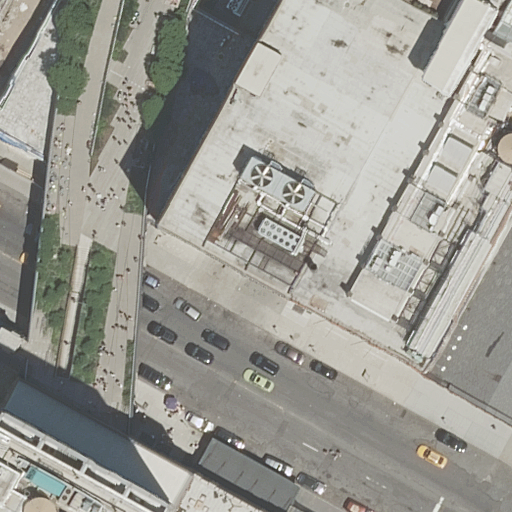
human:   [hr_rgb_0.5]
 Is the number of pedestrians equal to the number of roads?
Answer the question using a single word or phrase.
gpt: no

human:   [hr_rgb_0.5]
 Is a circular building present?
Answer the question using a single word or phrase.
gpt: no

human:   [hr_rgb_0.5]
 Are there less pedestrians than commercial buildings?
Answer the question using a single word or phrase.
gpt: no

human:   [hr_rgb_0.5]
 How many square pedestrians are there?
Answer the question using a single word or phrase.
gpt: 0

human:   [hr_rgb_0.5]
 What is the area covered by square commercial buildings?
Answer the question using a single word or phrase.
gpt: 0m2

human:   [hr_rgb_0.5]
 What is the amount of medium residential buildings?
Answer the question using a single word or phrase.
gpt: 2

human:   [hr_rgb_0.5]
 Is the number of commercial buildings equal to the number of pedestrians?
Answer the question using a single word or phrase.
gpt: no

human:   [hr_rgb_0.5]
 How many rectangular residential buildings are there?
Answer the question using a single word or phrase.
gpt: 6

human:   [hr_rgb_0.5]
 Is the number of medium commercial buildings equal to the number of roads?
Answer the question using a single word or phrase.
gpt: no

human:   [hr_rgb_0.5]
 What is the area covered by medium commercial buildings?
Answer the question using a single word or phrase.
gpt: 0m2

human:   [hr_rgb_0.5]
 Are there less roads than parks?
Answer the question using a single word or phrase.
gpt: no

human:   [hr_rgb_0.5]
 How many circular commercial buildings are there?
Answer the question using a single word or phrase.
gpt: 0

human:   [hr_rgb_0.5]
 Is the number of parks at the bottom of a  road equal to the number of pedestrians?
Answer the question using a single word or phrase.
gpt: yes

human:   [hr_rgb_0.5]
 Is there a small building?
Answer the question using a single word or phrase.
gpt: yes

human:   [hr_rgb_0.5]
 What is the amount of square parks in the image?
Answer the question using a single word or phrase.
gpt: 0

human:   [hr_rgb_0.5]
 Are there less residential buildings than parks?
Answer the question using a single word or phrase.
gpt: no

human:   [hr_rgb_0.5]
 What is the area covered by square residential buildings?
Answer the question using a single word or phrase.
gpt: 0m2

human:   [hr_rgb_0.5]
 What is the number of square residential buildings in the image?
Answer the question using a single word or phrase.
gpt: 0

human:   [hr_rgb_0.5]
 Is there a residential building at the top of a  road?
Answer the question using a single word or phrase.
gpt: yes

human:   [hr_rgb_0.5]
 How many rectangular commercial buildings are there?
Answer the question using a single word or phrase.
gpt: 0

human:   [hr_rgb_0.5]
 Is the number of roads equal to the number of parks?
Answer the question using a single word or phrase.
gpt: no

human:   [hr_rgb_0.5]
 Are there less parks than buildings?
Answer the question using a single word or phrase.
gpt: yes

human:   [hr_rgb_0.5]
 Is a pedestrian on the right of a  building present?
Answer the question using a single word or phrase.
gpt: yes

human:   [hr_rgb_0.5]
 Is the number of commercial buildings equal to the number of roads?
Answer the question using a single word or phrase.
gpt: no

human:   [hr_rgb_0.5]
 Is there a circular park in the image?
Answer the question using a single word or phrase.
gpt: no

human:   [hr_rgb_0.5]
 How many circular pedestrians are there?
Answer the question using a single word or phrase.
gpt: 0

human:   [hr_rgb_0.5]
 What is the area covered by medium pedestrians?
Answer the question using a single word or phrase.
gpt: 0m2

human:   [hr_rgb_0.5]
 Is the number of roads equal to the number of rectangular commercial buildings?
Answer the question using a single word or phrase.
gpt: no

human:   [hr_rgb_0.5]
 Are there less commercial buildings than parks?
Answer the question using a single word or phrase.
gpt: yes

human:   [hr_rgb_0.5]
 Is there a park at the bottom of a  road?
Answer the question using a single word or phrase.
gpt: yes

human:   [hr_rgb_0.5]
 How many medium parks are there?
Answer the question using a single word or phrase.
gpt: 0

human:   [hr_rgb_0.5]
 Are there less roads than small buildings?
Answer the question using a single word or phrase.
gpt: no

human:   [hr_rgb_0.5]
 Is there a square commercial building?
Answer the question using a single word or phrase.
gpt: no

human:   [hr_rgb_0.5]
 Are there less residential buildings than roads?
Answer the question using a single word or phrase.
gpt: yes

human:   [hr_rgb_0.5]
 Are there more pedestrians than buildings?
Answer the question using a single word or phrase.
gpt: no

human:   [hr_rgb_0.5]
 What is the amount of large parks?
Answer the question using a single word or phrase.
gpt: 1